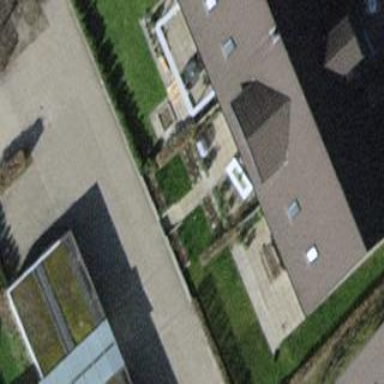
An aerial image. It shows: Terrace building.